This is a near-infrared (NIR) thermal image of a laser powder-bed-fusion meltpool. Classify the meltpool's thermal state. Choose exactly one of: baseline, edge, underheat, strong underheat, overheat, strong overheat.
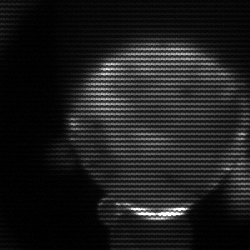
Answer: edge